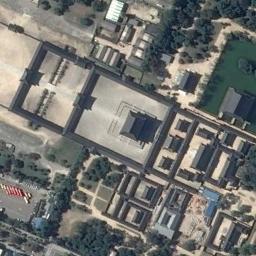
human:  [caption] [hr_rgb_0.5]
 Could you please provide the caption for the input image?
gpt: The palace is surrounded by buildings and trees .

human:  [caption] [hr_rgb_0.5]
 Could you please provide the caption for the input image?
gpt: There are many round lawns near the palace .

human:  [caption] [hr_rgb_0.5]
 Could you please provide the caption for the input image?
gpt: There are many trees of different sizes beside the palace .

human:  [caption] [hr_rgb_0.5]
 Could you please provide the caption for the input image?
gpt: The dark gray palace has long walls, Some palaces of different sizes and a lawn .

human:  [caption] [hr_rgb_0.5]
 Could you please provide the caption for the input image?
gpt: There are some green trees beside the palace with black walls .